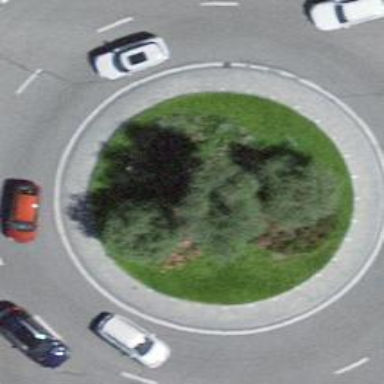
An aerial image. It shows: Secondary road leading to roundabout.